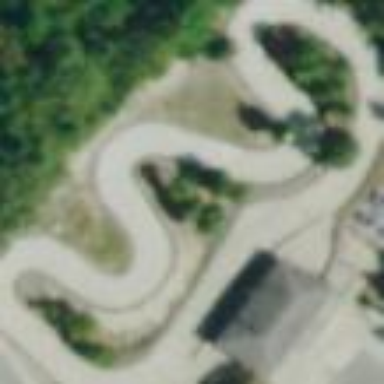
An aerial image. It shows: Karting raceway for sports activities.